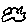
Label: cloud